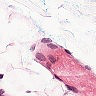
Metastatic tissue present: no